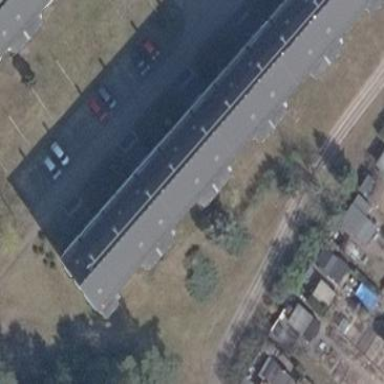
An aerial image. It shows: Parking area with asphalt surface.